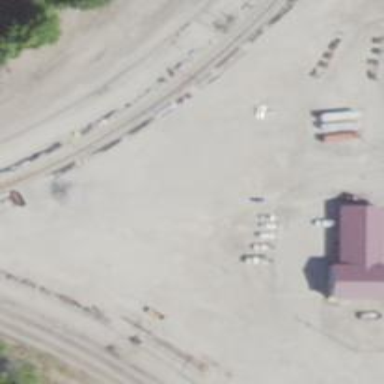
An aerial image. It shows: Railway yard.